Question: I am using Liferay 6.2 on a JBoss 7.1.1. I created a primefaces portlet and just want to display a TabView. This is the easiest scenario and even that isnt working:
'''
<?xml version="1.0" encoding="UTF-8"?>
<!DOCTYPE html PUBLIC "-//W3C//DTD XHTML 1.0 Transitional//EN"
"http://www.w3.org/TR/xhtml1/DTD/xhtml1-transitional.dtd">
<html xmlns="http://www.w3.org/1999/xhtml"
xmlns:h="http://java.sun.com/jsf/html"
xmlns:f="http://java.sun.com/jsf/core"
xmlns:ui="http://java.sun.com/jsf/facelets"
xmlns:p="http://primefaces.org/ui"
>
<h:body>
<h3>Tab Test</h3>
<p:tabView scrollable="true">
<p:tab title="Tab 1">Tab 1 Content</p:tab>
<p:tab title="Tab 2">Tab 2 Content</p:tab>
<p:tab title="Tab 3">Tab 3 Content</p:tab>
<p:tab title="Tab 4">Tab 4 Content</p:tab>
</p:tabView>
</h:body>
</html>
'''
In this image you can see how it looks like, no tabs are shown, just ugly links:

What is going wrong here? I looked in the WEB-INF/lib folder, there is a primefaces.jar file, maybe I have to add a dependency in some way?
A '<p:button>' is correctly displayed as button, if this is helpful.
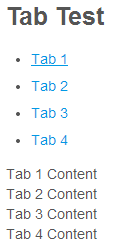
Answer: You probably just need
'''
<h:head>
</h:head>
'''
above '<h:body>'. Primefaces uses this to include it's css and js.